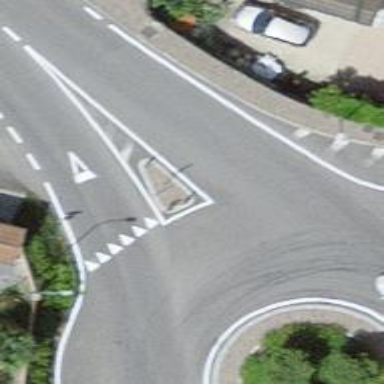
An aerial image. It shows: Road with "give way" sign.